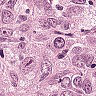
Metastatic tissue present: yes